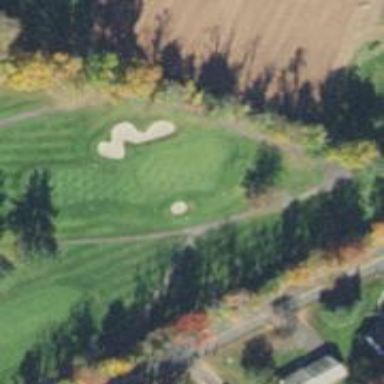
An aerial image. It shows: Pathway for golfing.